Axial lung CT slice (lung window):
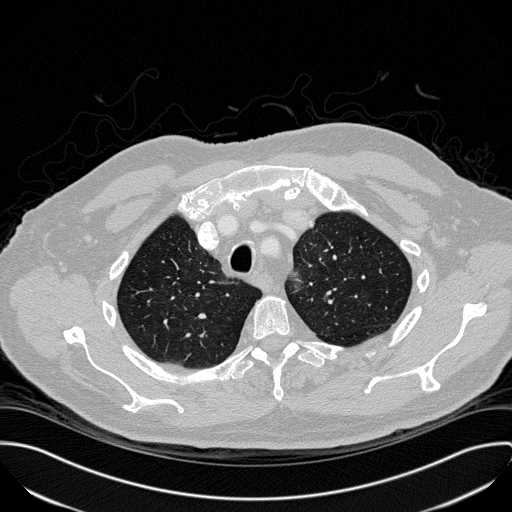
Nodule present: no